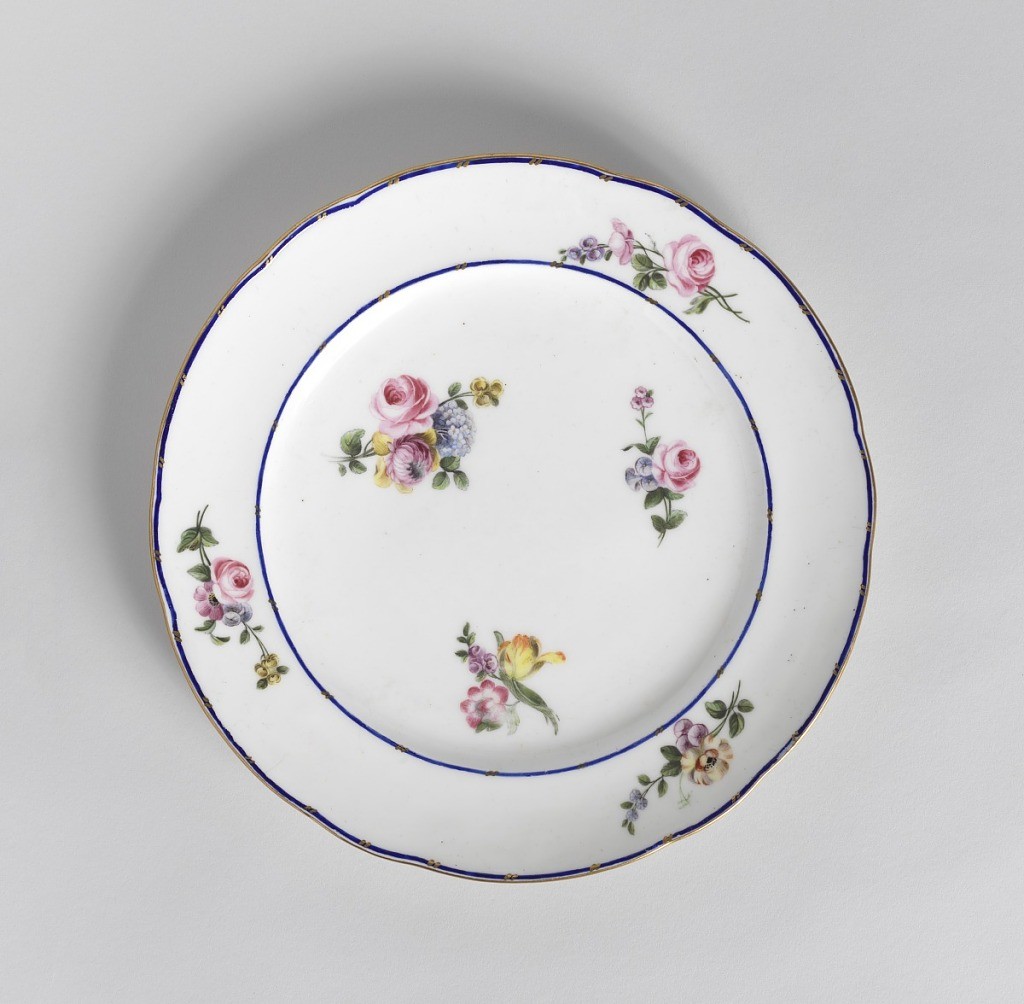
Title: Plate (Assiette)
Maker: Sèvres Porcelain Manufactory, French, established 1756
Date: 1774
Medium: soft paste porcelain, vitreous enamel, gold
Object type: plate
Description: Circular, the rim scalloped and gilded. Cavetto and border with small polychrome floral sprays on white ground; the border with narrow blue stripes interrupted by short diagonal strokes of gold, in pairs.